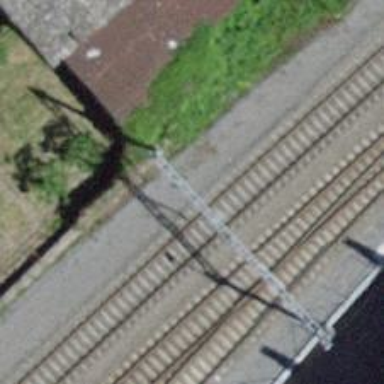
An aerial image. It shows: Abandoned railway with single track.